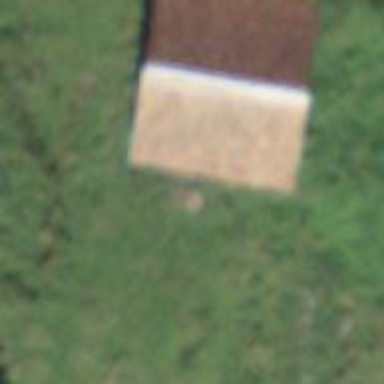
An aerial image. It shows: Barn.